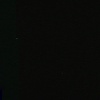
Label: space